Question: In this piece of code (runs in a unit test under debugging)
'''
try
{
var process = Process.GetProcessById(ProcessID);
_isRunningCache = WindowHandle != IntPtr.Zero
&& User32.IsWindow(WindowHandle) && !process.HasExited
&& process.Responding;
}
catch
{
return Invalidate();
}
'''
I receive a report for an exception occurred (I do have reporting of unhandled exceptions enabled), but nevertheless visual studio interrupts the process and reports the exeption in the following manner:

What can I do to prevent this? (despite disabling reporting of unhandled exceptions)
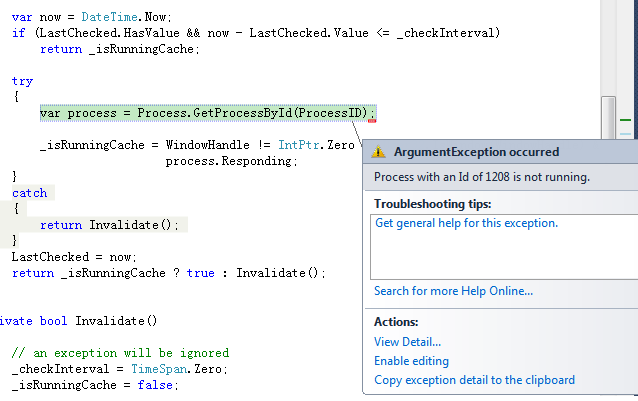
Answer: Go to Debug -> Exceptions and deselect any checkboxes in the 'Thrown' column.
Ensure the 'User-unhandled' is checked for Common Language Runtime Exceptions.